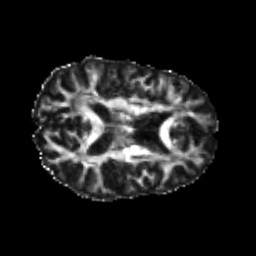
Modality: FA
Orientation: axial
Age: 20
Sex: male
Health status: healthy
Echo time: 0.074 s